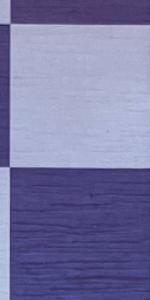
Label: Empty